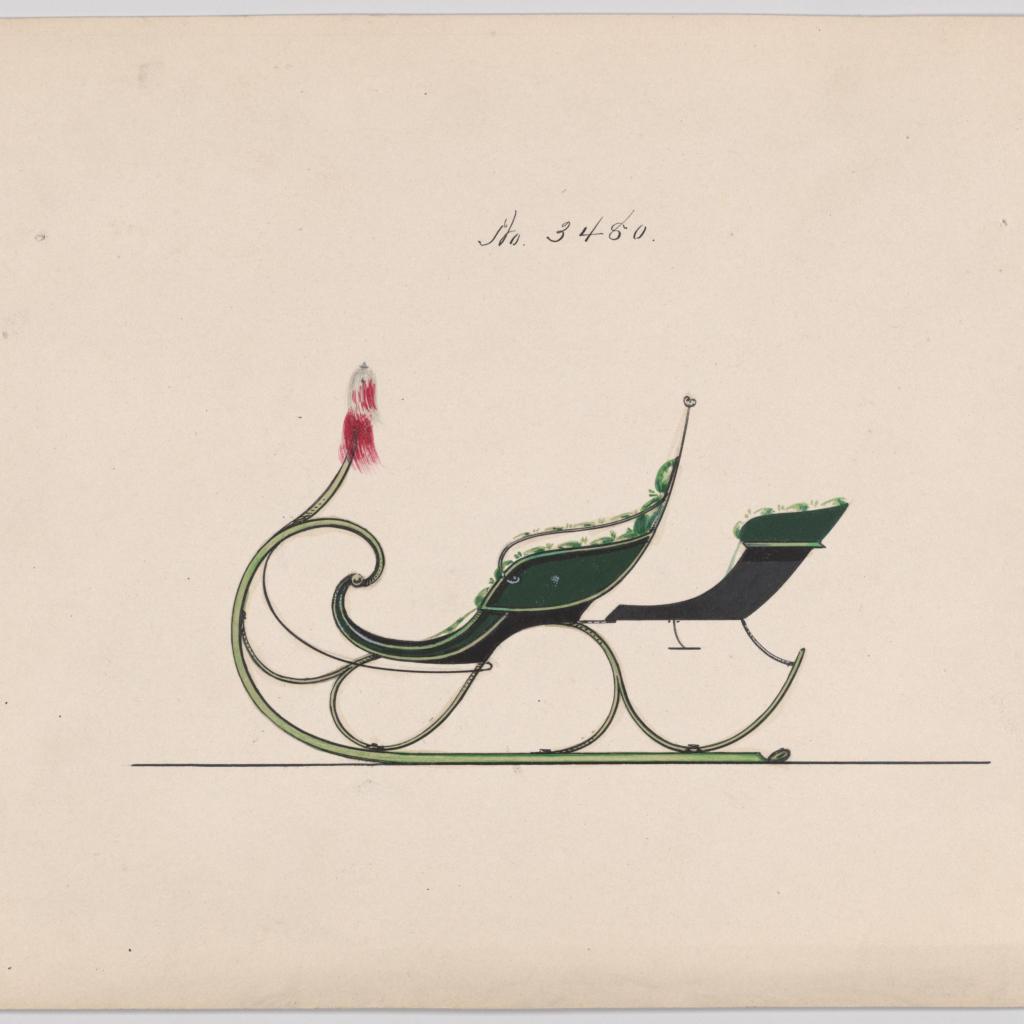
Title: Design for Rumble Sleigh, no. 3480
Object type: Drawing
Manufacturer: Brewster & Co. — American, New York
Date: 1879
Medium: Pen and black ink watercolor and gouache with gum arabic
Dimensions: Sheet: 6 7/8 x 9 3/8 in. (17.5 x 23.8 cm)
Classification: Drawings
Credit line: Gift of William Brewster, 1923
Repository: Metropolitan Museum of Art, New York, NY